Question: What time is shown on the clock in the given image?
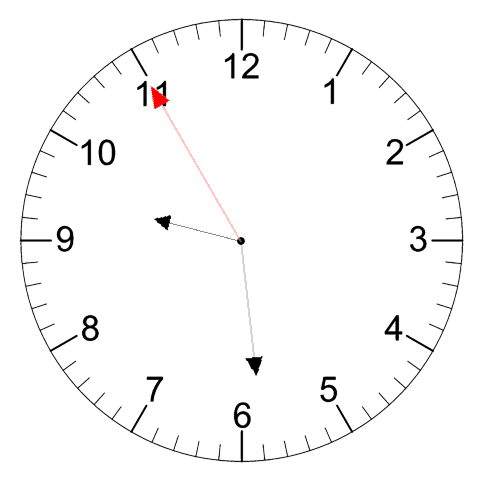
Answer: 09:28:55